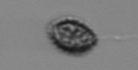
Label: Pseudochattonella_farcimen